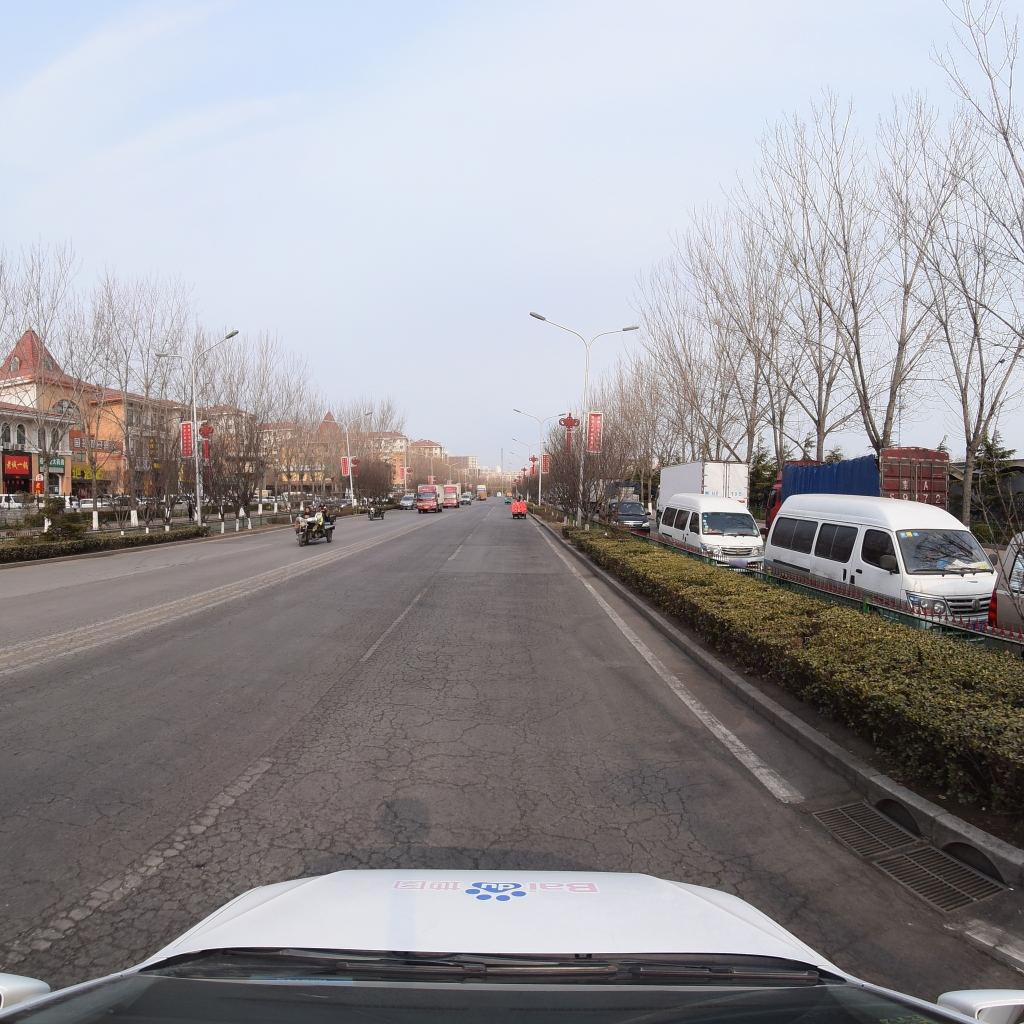
Region: Fengtai
Road damage annotations: alligator crack